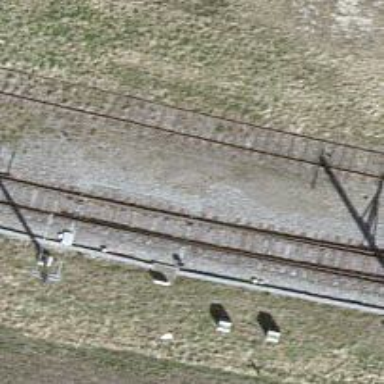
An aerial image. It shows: Railway switch.